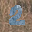
Label: 2